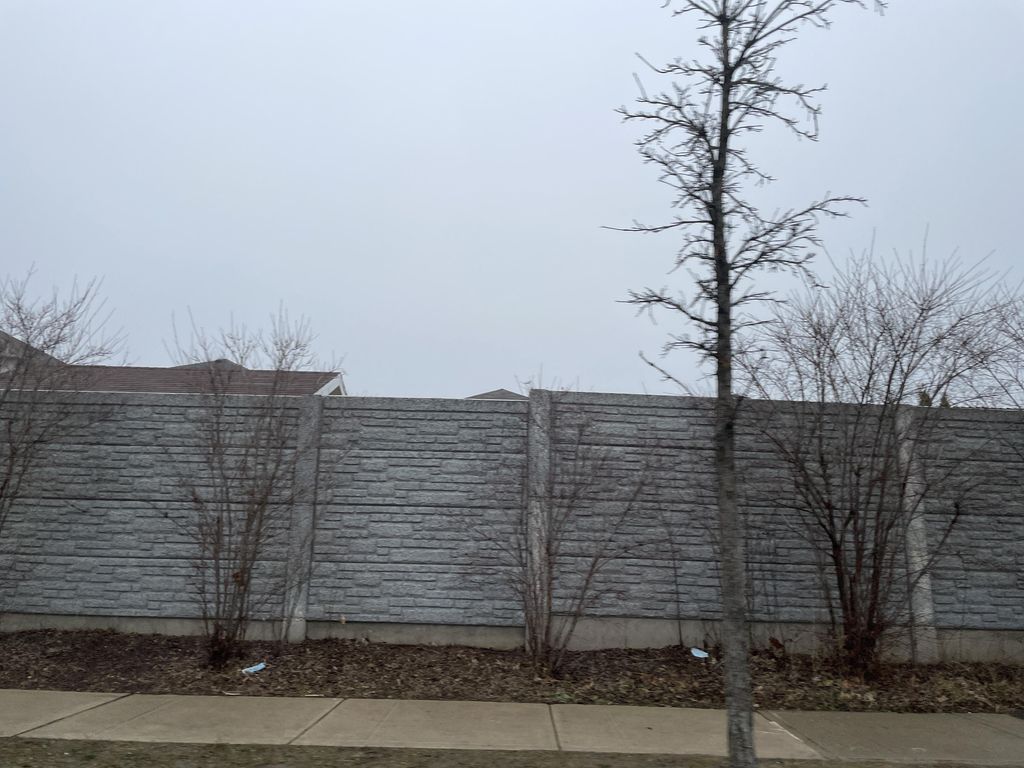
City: kitchener-waterloo